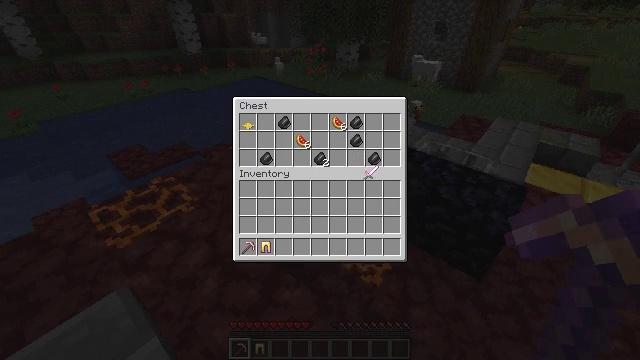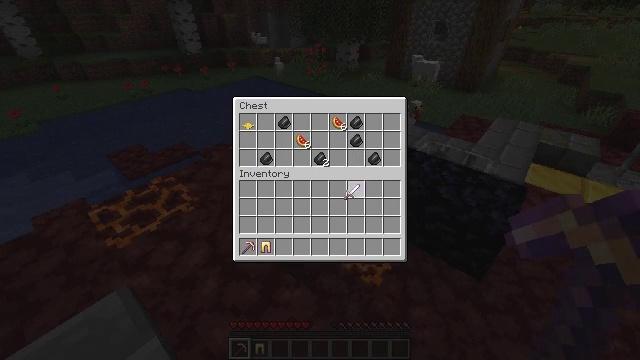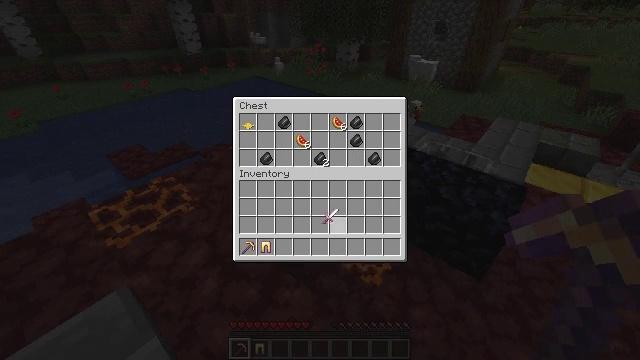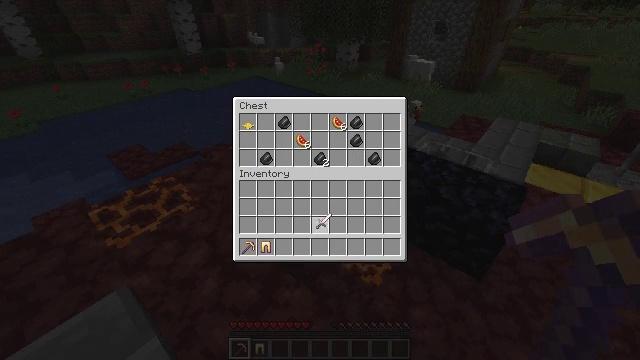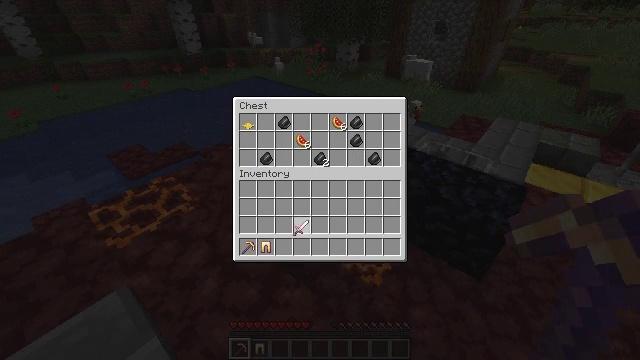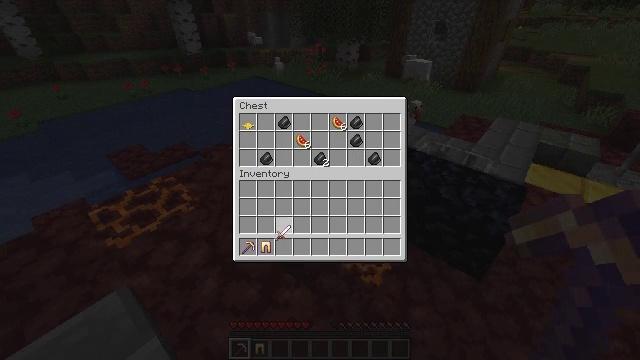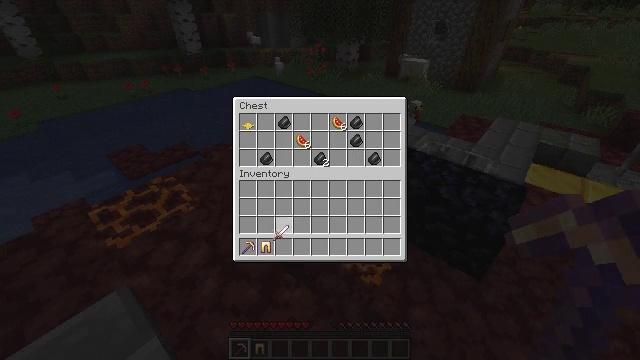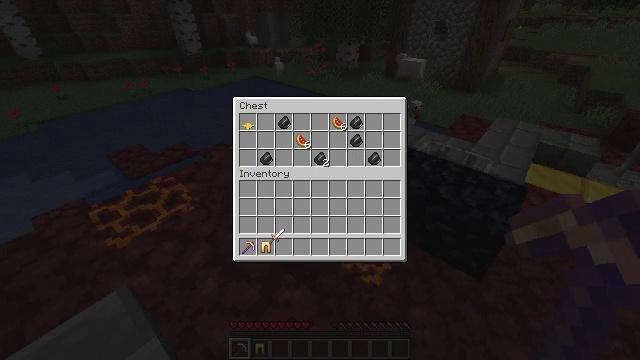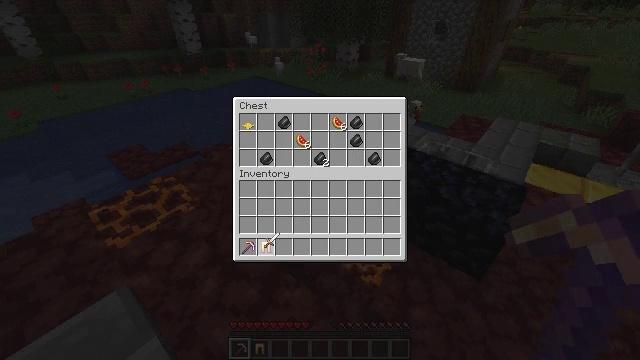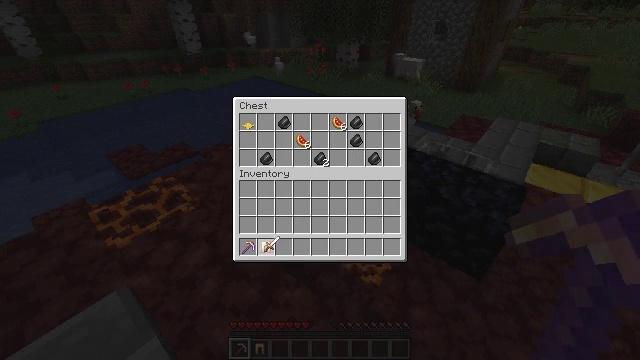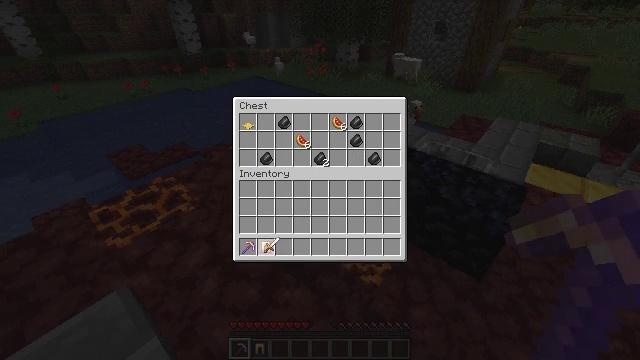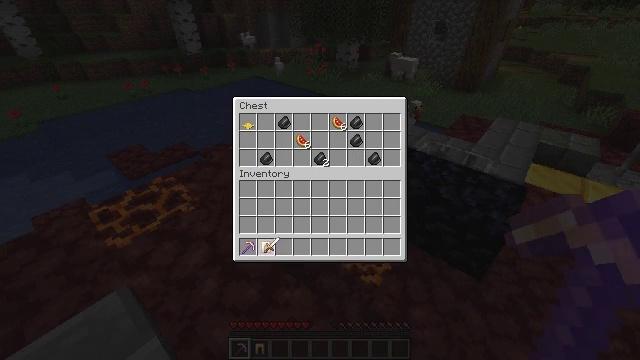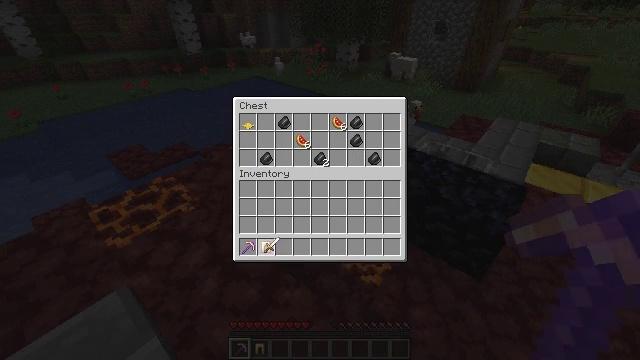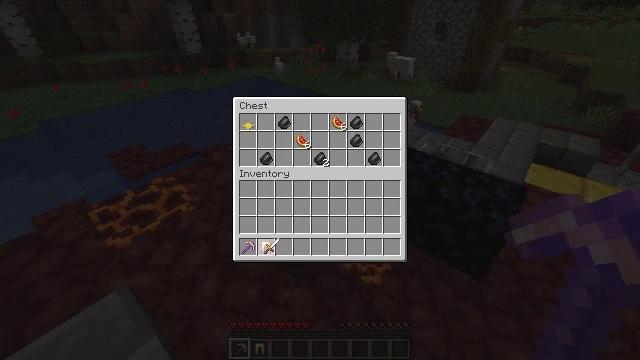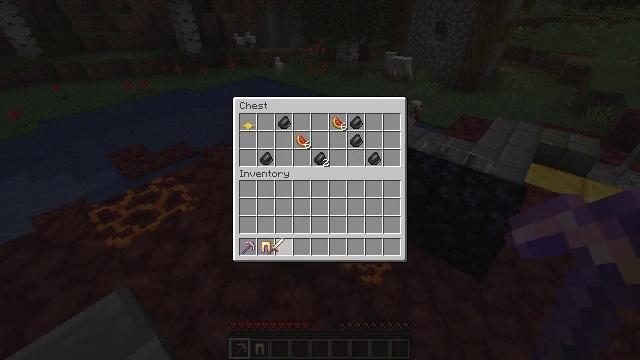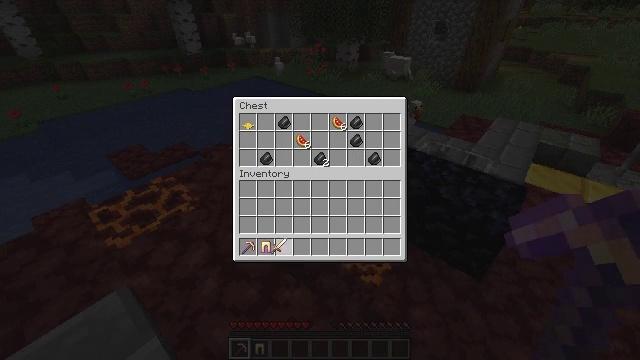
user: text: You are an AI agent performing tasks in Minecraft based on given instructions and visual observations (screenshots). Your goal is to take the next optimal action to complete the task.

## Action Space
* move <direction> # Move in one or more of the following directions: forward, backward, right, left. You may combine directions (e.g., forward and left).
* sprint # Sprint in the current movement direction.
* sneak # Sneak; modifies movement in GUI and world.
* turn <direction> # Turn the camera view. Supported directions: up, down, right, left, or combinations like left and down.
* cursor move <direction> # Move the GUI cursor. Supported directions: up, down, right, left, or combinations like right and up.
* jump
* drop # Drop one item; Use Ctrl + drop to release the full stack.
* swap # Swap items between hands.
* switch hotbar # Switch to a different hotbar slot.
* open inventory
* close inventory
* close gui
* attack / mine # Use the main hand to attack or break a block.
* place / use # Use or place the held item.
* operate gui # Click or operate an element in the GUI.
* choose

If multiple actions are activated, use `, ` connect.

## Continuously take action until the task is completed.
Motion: motion action
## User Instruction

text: Kill mobs.
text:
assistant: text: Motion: turn left and down
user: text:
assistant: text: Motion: turn left and down
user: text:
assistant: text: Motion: turn left
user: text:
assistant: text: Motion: turn left and down
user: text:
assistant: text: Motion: turn left
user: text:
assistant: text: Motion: no_op
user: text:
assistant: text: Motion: no_op
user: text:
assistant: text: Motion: no_op
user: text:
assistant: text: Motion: no_op
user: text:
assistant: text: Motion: no_op
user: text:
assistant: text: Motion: no_op
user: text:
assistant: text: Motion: no_op
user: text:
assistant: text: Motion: no_op
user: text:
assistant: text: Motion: no_op
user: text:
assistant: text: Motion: no_op
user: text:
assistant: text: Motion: no_op
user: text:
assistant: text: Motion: attack / mine
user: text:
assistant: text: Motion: attack / mine
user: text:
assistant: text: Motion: attack / mine
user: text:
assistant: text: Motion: attack / mine
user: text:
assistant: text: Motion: no_op
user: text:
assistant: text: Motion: no_op
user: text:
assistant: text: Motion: turn left and down
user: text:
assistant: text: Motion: no_op
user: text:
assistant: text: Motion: no_op
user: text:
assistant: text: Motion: no_op
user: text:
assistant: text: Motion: no_op
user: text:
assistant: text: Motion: no_op
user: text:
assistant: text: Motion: no_op
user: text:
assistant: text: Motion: no_op